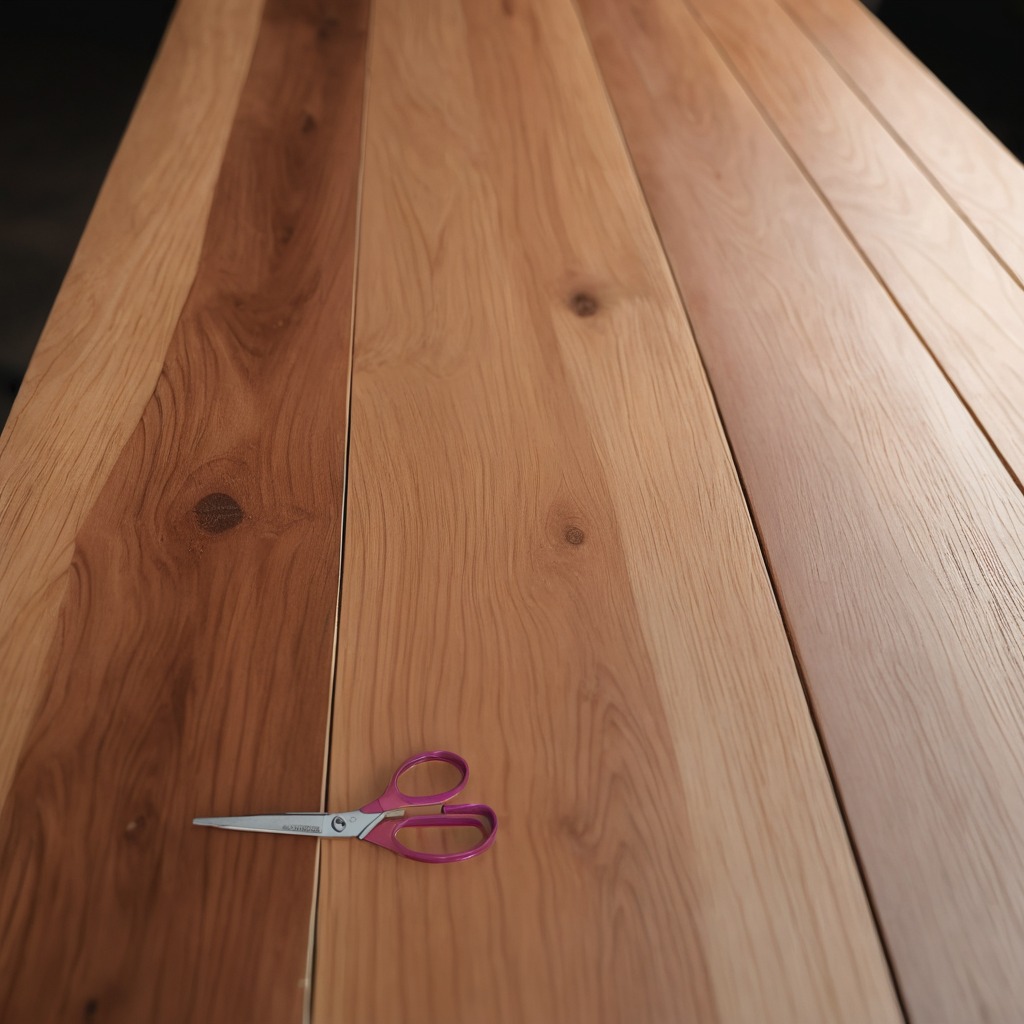
A scissor is lying on a wooden table in a carpentry studio.